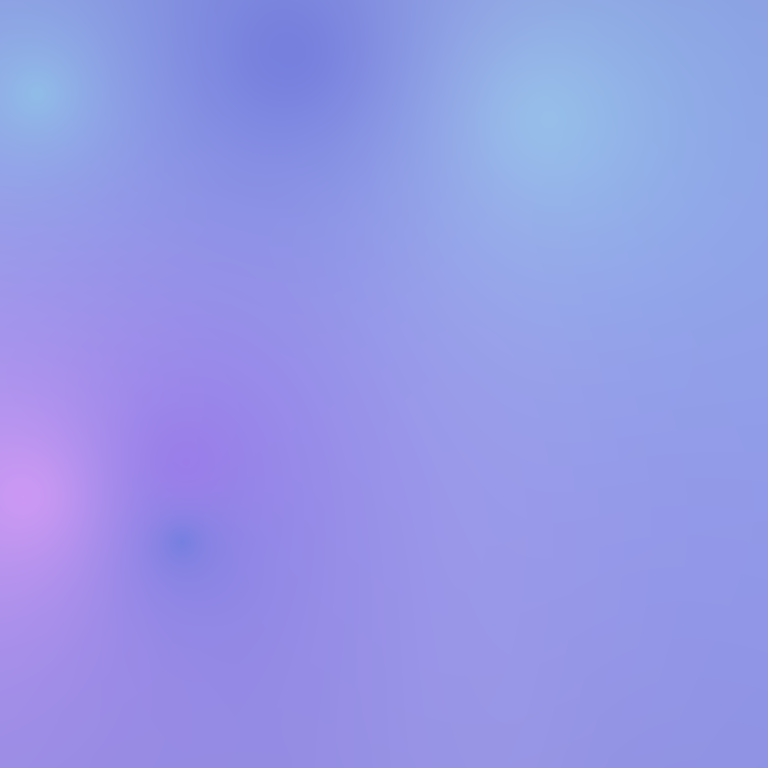
Abstract light effect, smooth gradient from soft purple to light blue, calm atmosphere, diffuse glow, no room, no furniture, no objects.